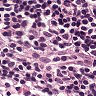
Metastatic tissue present: no